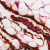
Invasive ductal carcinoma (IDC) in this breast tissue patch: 0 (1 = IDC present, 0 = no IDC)